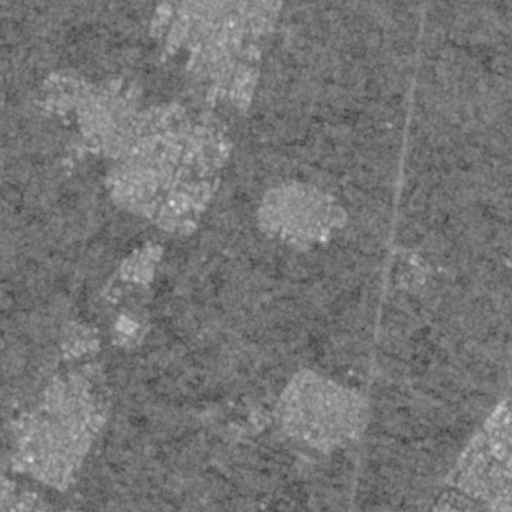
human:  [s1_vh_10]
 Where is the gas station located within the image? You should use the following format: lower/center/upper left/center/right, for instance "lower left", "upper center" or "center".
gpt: The gas station is located in the lower left of the image.
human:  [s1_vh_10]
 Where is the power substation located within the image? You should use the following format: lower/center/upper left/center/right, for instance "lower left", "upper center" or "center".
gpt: The power substation is located in the lower right of the image.
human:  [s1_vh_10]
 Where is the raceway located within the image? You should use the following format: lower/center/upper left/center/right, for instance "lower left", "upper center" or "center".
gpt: The raceway is located in the center left of the image.
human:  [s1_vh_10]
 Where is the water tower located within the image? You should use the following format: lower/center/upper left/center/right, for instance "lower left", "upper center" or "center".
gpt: The water tower is located in the upper center of the image.
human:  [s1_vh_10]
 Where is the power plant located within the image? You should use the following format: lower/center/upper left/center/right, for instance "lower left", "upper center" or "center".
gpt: There is no power plant in the image.

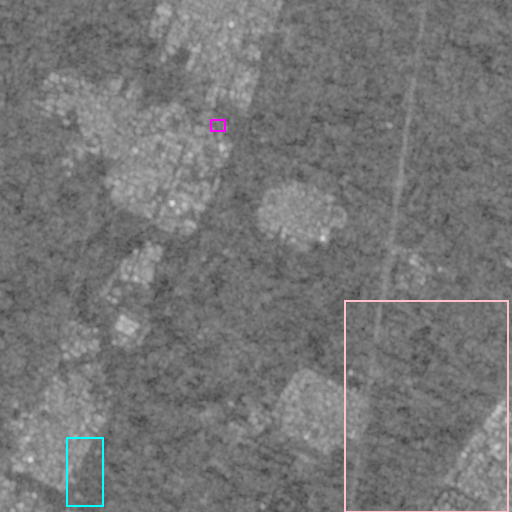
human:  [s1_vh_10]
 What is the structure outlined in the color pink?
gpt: The structure outlined in pink is a crop field.
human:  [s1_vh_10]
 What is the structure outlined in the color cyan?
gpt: The structure outlined in cyan is a park.
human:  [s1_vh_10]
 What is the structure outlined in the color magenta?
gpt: The structure outlined in magenta is a parking lot.
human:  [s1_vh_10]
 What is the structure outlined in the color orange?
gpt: There is no orange outline.